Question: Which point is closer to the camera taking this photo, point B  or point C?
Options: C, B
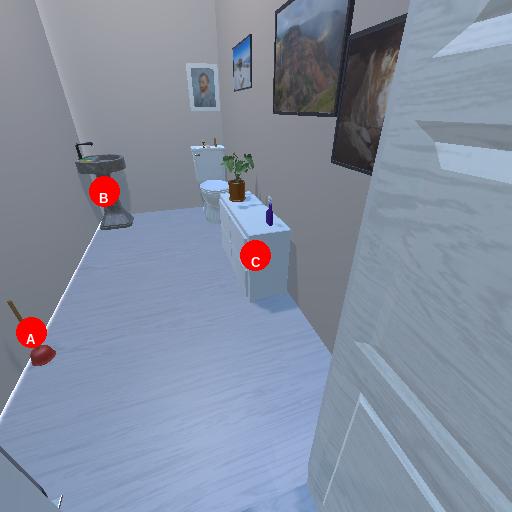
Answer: C